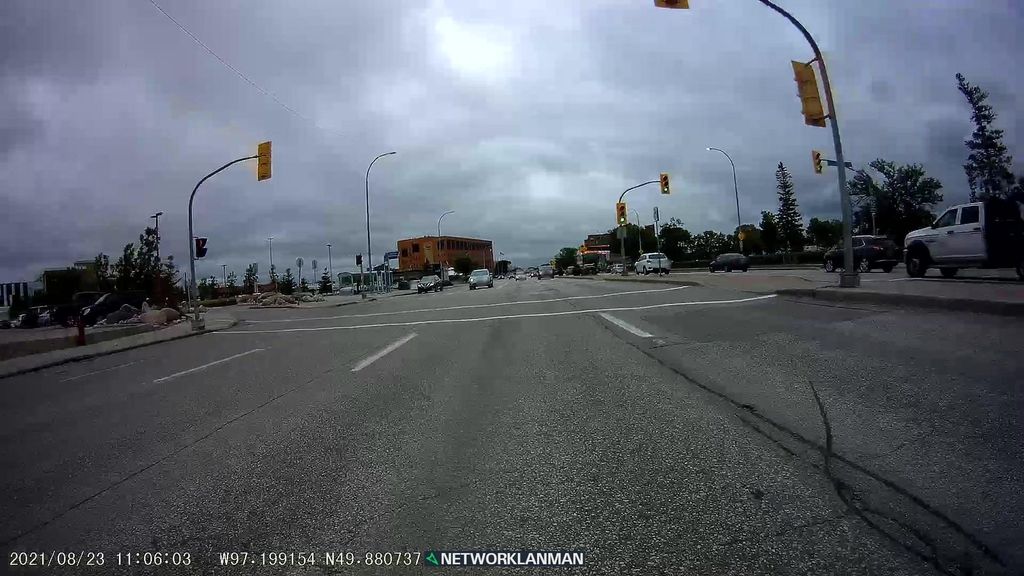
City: winnipeg